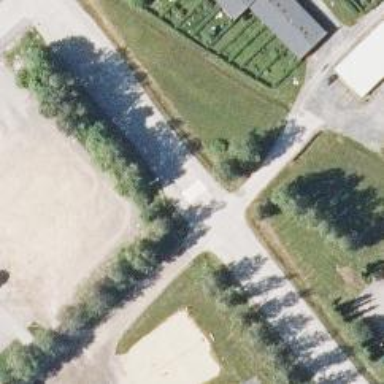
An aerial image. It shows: Asphalt cycleway with crossing.